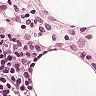
Metastatic tissue present: no